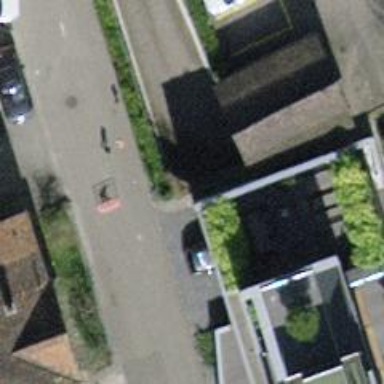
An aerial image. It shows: Parking entrance.